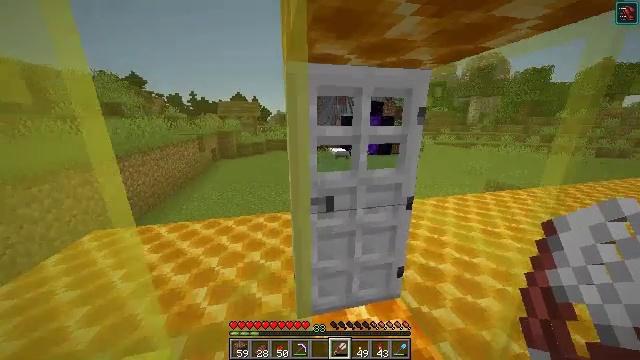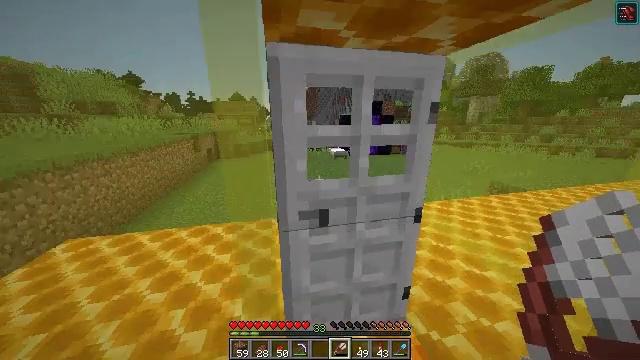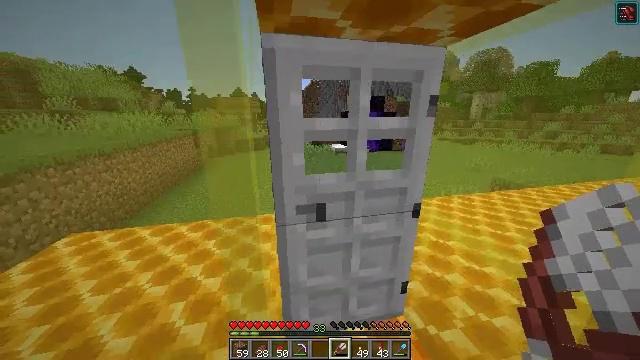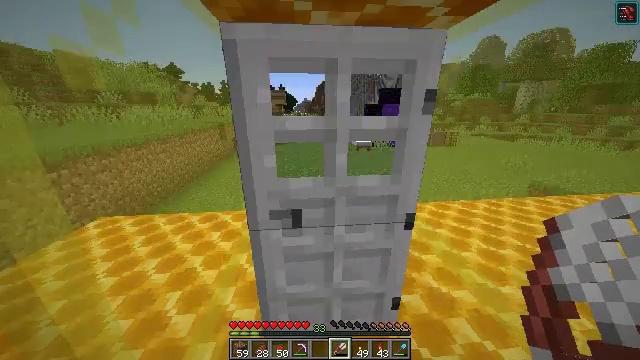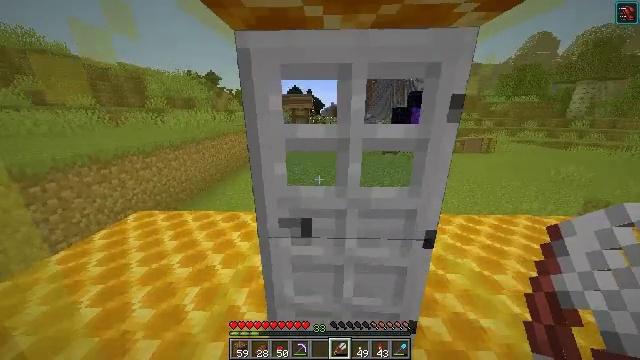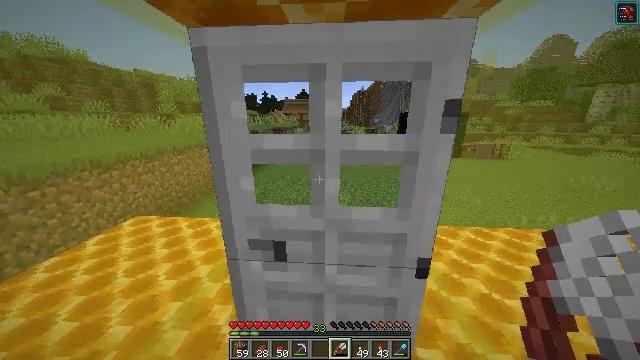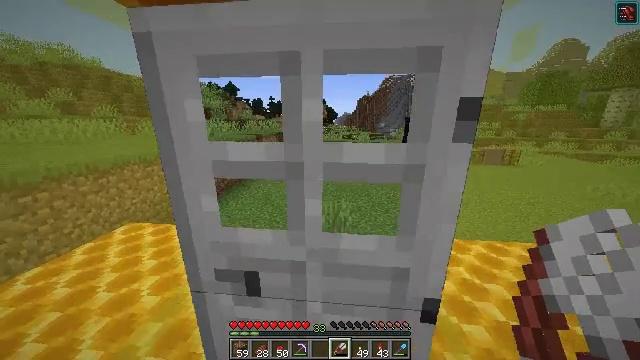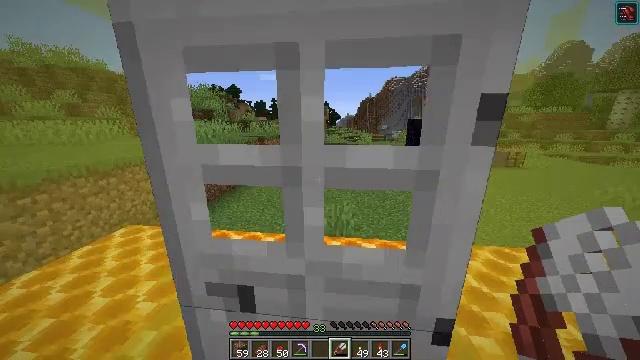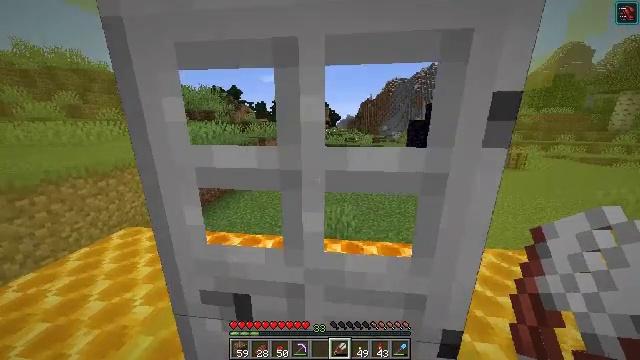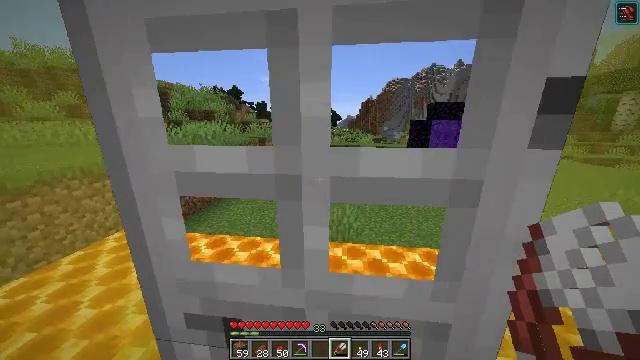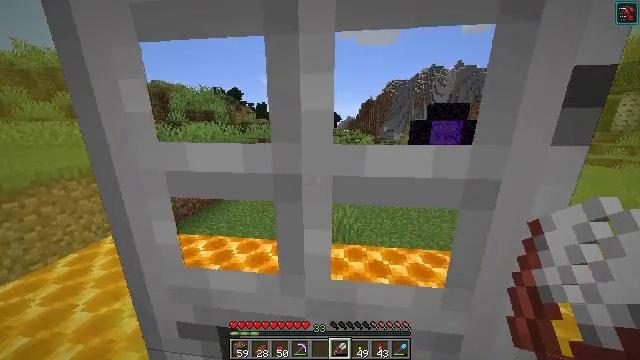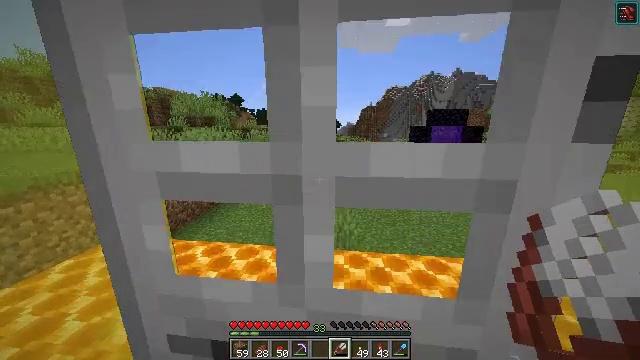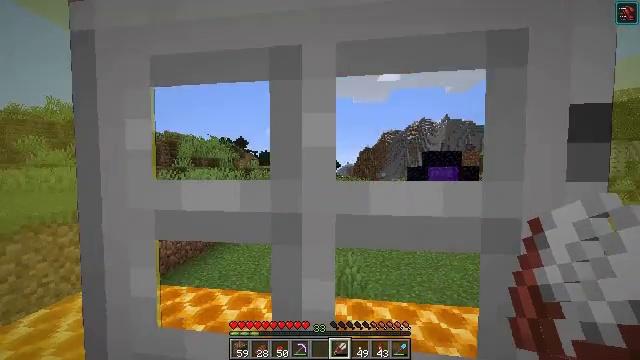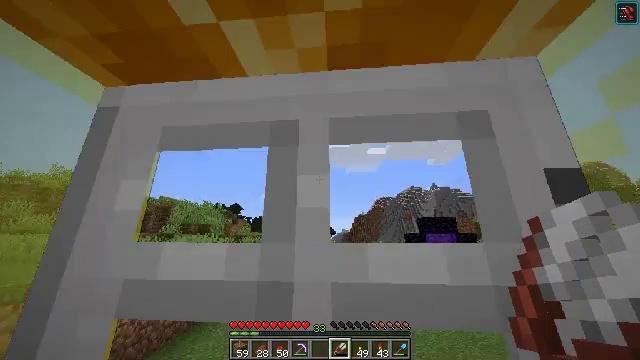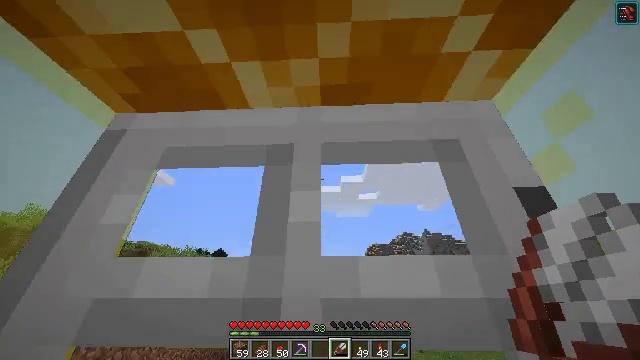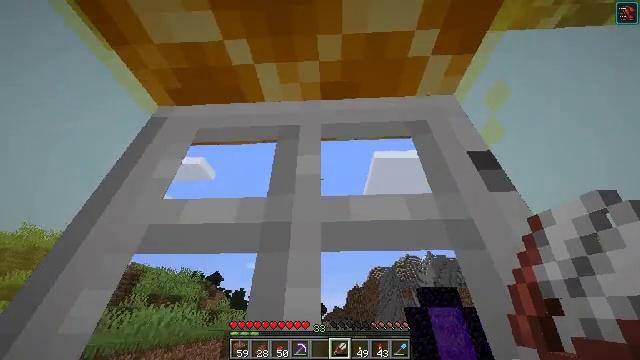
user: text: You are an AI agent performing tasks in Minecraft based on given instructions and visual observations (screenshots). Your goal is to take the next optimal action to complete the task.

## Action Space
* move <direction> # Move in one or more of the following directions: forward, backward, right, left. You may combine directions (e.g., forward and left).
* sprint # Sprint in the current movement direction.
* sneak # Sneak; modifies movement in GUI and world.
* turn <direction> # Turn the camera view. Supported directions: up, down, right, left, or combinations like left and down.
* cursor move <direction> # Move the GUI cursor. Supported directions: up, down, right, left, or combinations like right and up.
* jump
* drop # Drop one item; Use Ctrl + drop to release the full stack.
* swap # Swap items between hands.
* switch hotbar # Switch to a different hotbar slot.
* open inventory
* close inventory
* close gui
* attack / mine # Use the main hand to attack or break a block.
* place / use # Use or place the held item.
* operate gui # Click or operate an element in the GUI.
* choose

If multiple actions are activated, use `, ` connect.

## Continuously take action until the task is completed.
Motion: motion action
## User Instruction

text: Craft a honeycomb block.
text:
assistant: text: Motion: move forward
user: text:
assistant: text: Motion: move forward and move right, turn down
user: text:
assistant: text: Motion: move forward and move right, turn left and down
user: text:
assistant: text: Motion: move forward and move right, turn left and up
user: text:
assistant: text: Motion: turn left and up
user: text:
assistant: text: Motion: turn left and up
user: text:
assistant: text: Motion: no_op
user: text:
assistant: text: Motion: no_op
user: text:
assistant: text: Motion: no_op
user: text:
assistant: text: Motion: no_op
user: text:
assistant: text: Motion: turn up
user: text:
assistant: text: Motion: turn up
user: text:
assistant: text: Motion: sneak, turn right and up
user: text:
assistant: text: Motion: sneak, turn right and up
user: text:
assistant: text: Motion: move back, sneak, turn up
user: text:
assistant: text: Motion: move back, sneak, turn up
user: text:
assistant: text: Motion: move back, sneak, turn up
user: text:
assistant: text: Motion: move back, sneak, turn up
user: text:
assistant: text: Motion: move back, sneak, turn up
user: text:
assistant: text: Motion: move back, sneak, turn up
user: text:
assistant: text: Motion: sneak, turn up
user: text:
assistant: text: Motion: sneak, turn left
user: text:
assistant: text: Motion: sneak, turn left and up
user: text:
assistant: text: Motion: sneak, turn left
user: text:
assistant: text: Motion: sneak, turn right
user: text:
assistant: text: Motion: sneak, turn up
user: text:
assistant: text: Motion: sneak, turn up
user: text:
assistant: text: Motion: sneak, turn up
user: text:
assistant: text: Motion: sneak
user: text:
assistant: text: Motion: sneak